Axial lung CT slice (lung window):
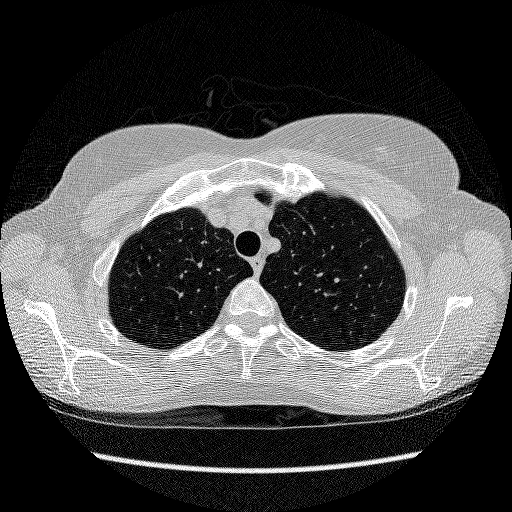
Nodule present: no